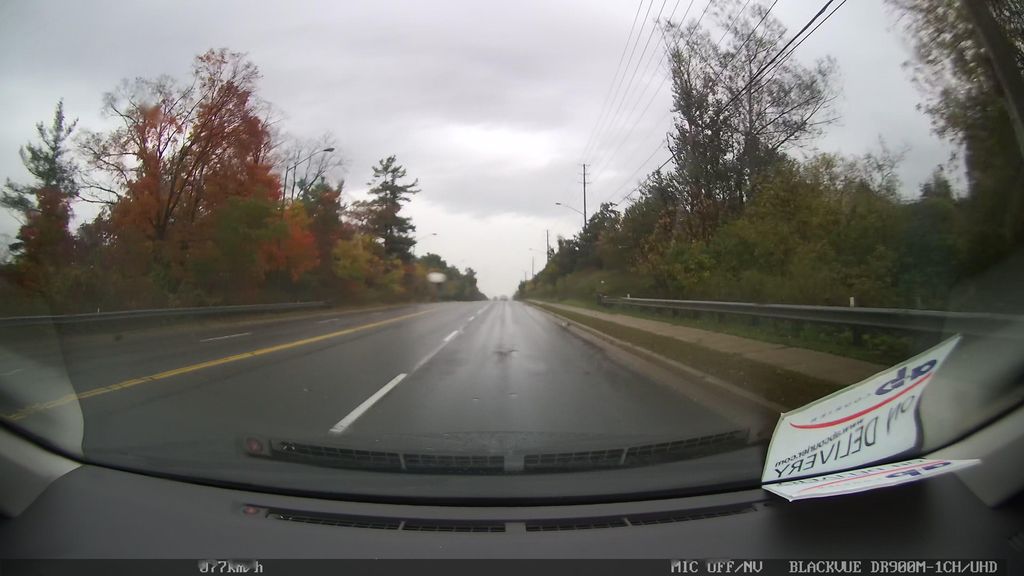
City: toronto